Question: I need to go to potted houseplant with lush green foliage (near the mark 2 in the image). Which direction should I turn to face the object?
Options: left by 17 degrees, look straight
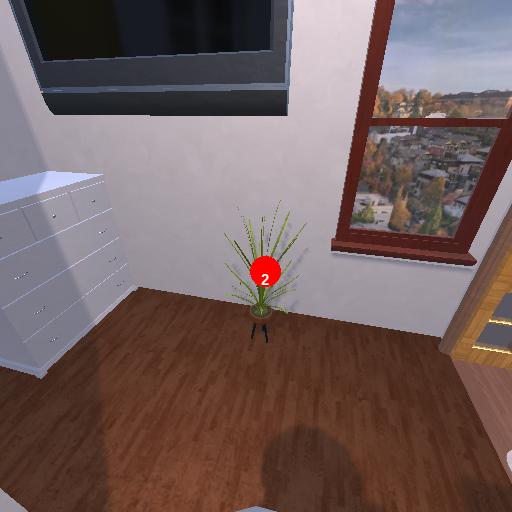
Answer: left by 17 degrees